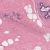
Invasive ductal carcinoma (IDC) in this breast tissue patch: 0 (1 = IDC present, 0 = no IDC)